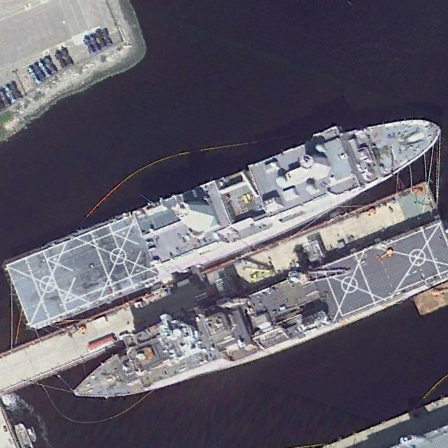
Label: combat